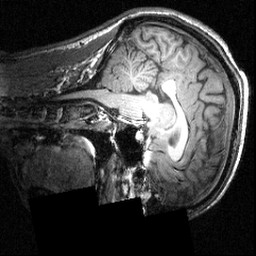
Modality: T1w
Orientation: sagittal
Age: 26
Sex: male
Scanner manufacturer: siemens
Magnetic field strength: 3.951 T
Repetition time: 1.5 s
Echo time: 0.00335 s